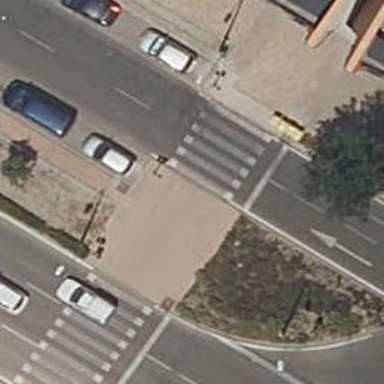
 there are traffic signals and zebra crossing."